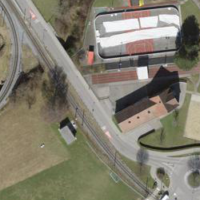
EUNIS habitat code: 54
Species observed at this site:
Pica pica
Prunus padus
Taxus baccata